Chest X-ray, PA view. Patient: 58 years old, sex F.
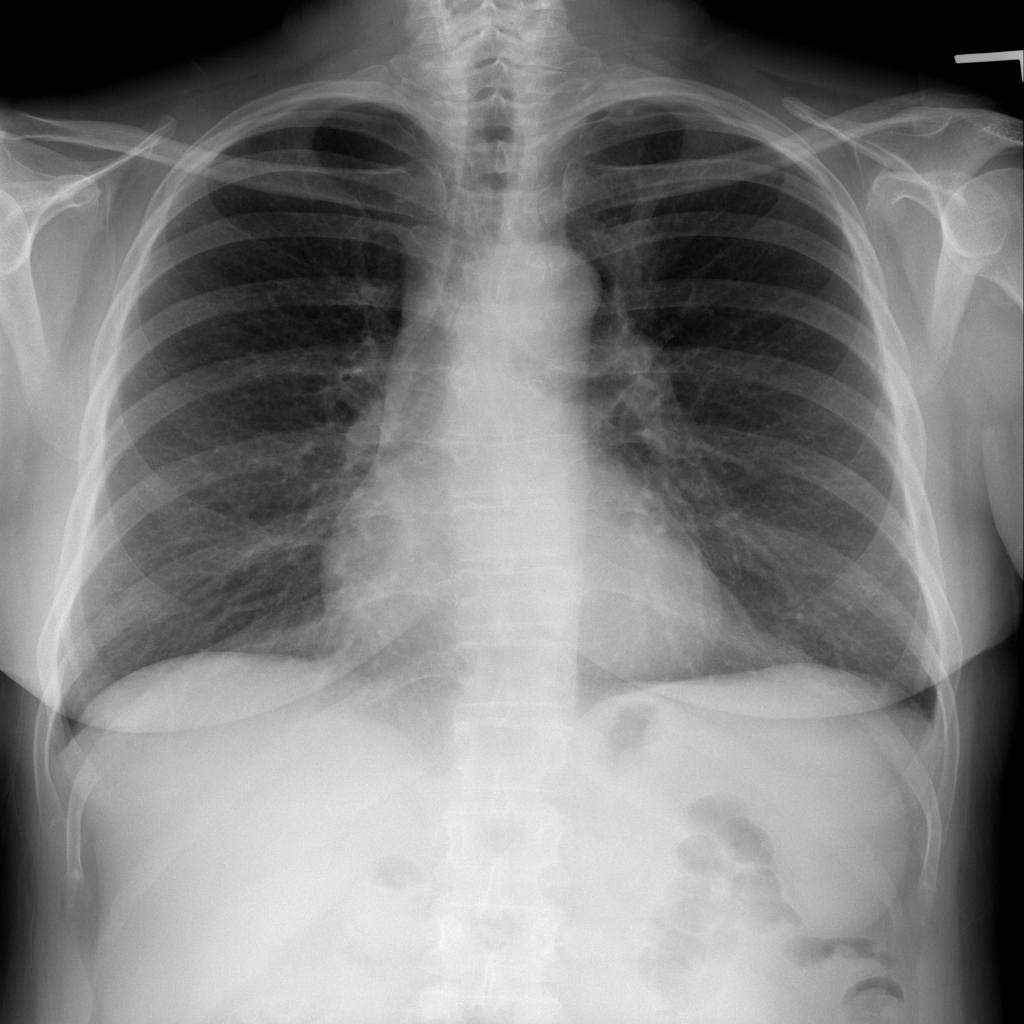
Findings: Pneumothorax